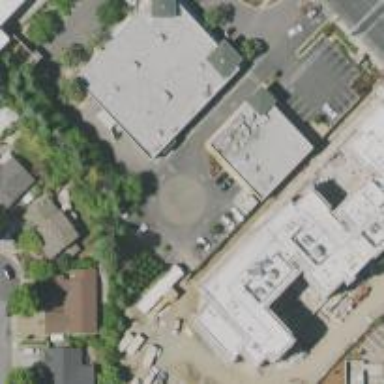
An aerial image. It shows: Pharmacy building.